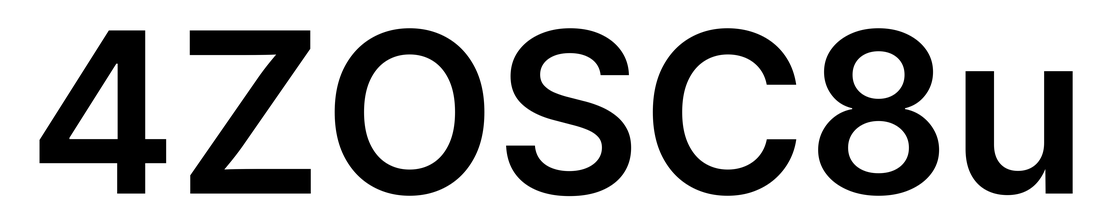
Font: Inter_SemiBold